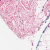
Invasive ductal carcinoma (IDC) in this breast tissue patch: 0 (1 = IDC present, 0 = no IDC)